Question: I am creating a web app with an input box where the user can write anything, including URLs. I want to create a link preview like Facebook and LinkedIn does:

Scrape the given URL and display its main image and heading, without a server round-trip. Is there a way to do this in the browser?
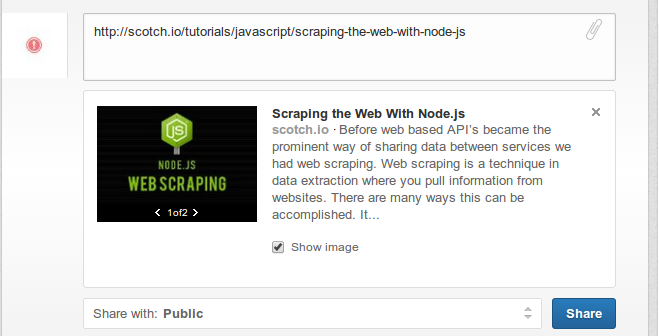
Answer: After hours of googling I found the answer myself..
there is already a question in SO <URL> via http GET where we get the meta tags in json format..
I wrote my own code using <URL> and here goes the code...
Server side code:
'''
app.post( '/scrapUrl/', function( req, res ) {
var jsdom = require( 'jsdom' );
var jsonRes = {};
jsdom.env( {
url: req.body.url,
scripts: [ "http://code.jquery.com/jquery.js" ],
done: function( error, window ) {
var $ = window.$;
$( 'meta' ).each( function() {
var name = $( this ).attr( 'property' );
var value = $( this ).attr( 'content' );
if ( name ) {
jsonRes[ name.slice( 3 ) ] = value;
console.log( name + ": " + value );
}
} );
res.send( jsonRes );
}
} );
} );
'''
and the angular code
'''
$http.post( '/scrapUrl/', {
url: url //send the url U need to scrape
} ).then( function( res ) {
console.log(res.data)//U get the meta tags as json object
});
'''
Once you get the JSON object you can display it in whatever style you want.